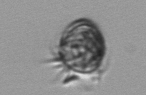
Label: Ciliophora